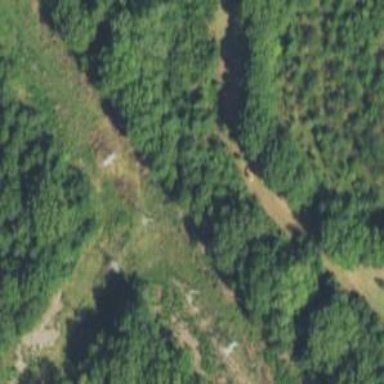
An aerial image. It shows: Abandoned railway.